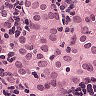
Metastatic tissue present: yes